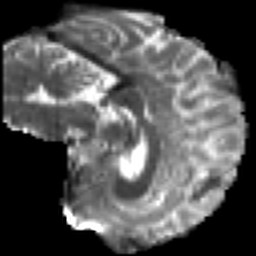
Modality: T2w
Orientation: sagittal
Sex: male
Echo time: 0.114 s